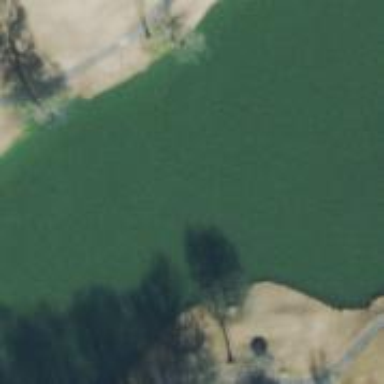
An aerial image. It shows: Scenic view of water hazard on golf course. The natural water feature adds beauty to the landscape.